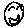
Label: smiley face